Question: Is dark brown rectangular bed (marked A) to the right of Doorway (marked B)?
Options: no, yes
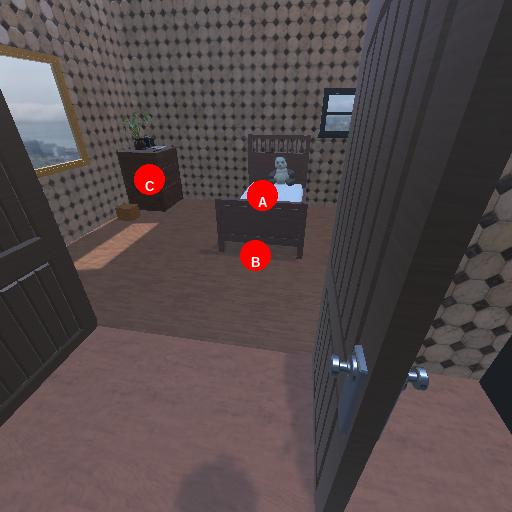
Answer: no